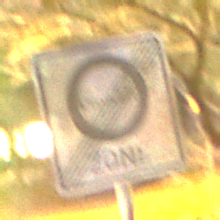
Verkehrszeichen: EndeUmweltzone
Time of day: Night
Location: Outdoor (Suburban)
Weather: Clear
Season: NotSpecified
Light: Artificial